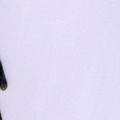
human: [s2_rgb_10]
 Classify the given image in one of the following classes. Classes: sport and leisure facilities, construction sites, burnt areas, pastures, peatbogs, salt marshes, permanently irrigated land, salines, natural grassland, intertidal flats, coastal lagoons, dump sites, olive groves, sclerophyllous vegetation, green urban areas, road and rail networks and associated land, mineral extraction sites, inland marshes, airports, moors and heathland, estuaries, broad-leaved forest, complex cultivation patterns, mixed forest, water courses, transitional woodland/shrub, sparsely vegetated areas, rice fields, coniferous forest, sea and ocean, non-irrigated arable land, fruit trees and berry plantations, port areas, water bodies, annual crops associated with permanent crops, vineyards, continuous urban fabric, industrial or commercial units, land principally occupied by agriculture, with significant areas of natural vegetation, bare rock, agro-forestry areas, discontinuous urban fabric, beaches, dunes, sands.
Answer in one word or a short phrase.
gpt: water bodies